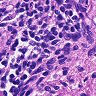
Metastatic tissue present: no